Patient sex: M
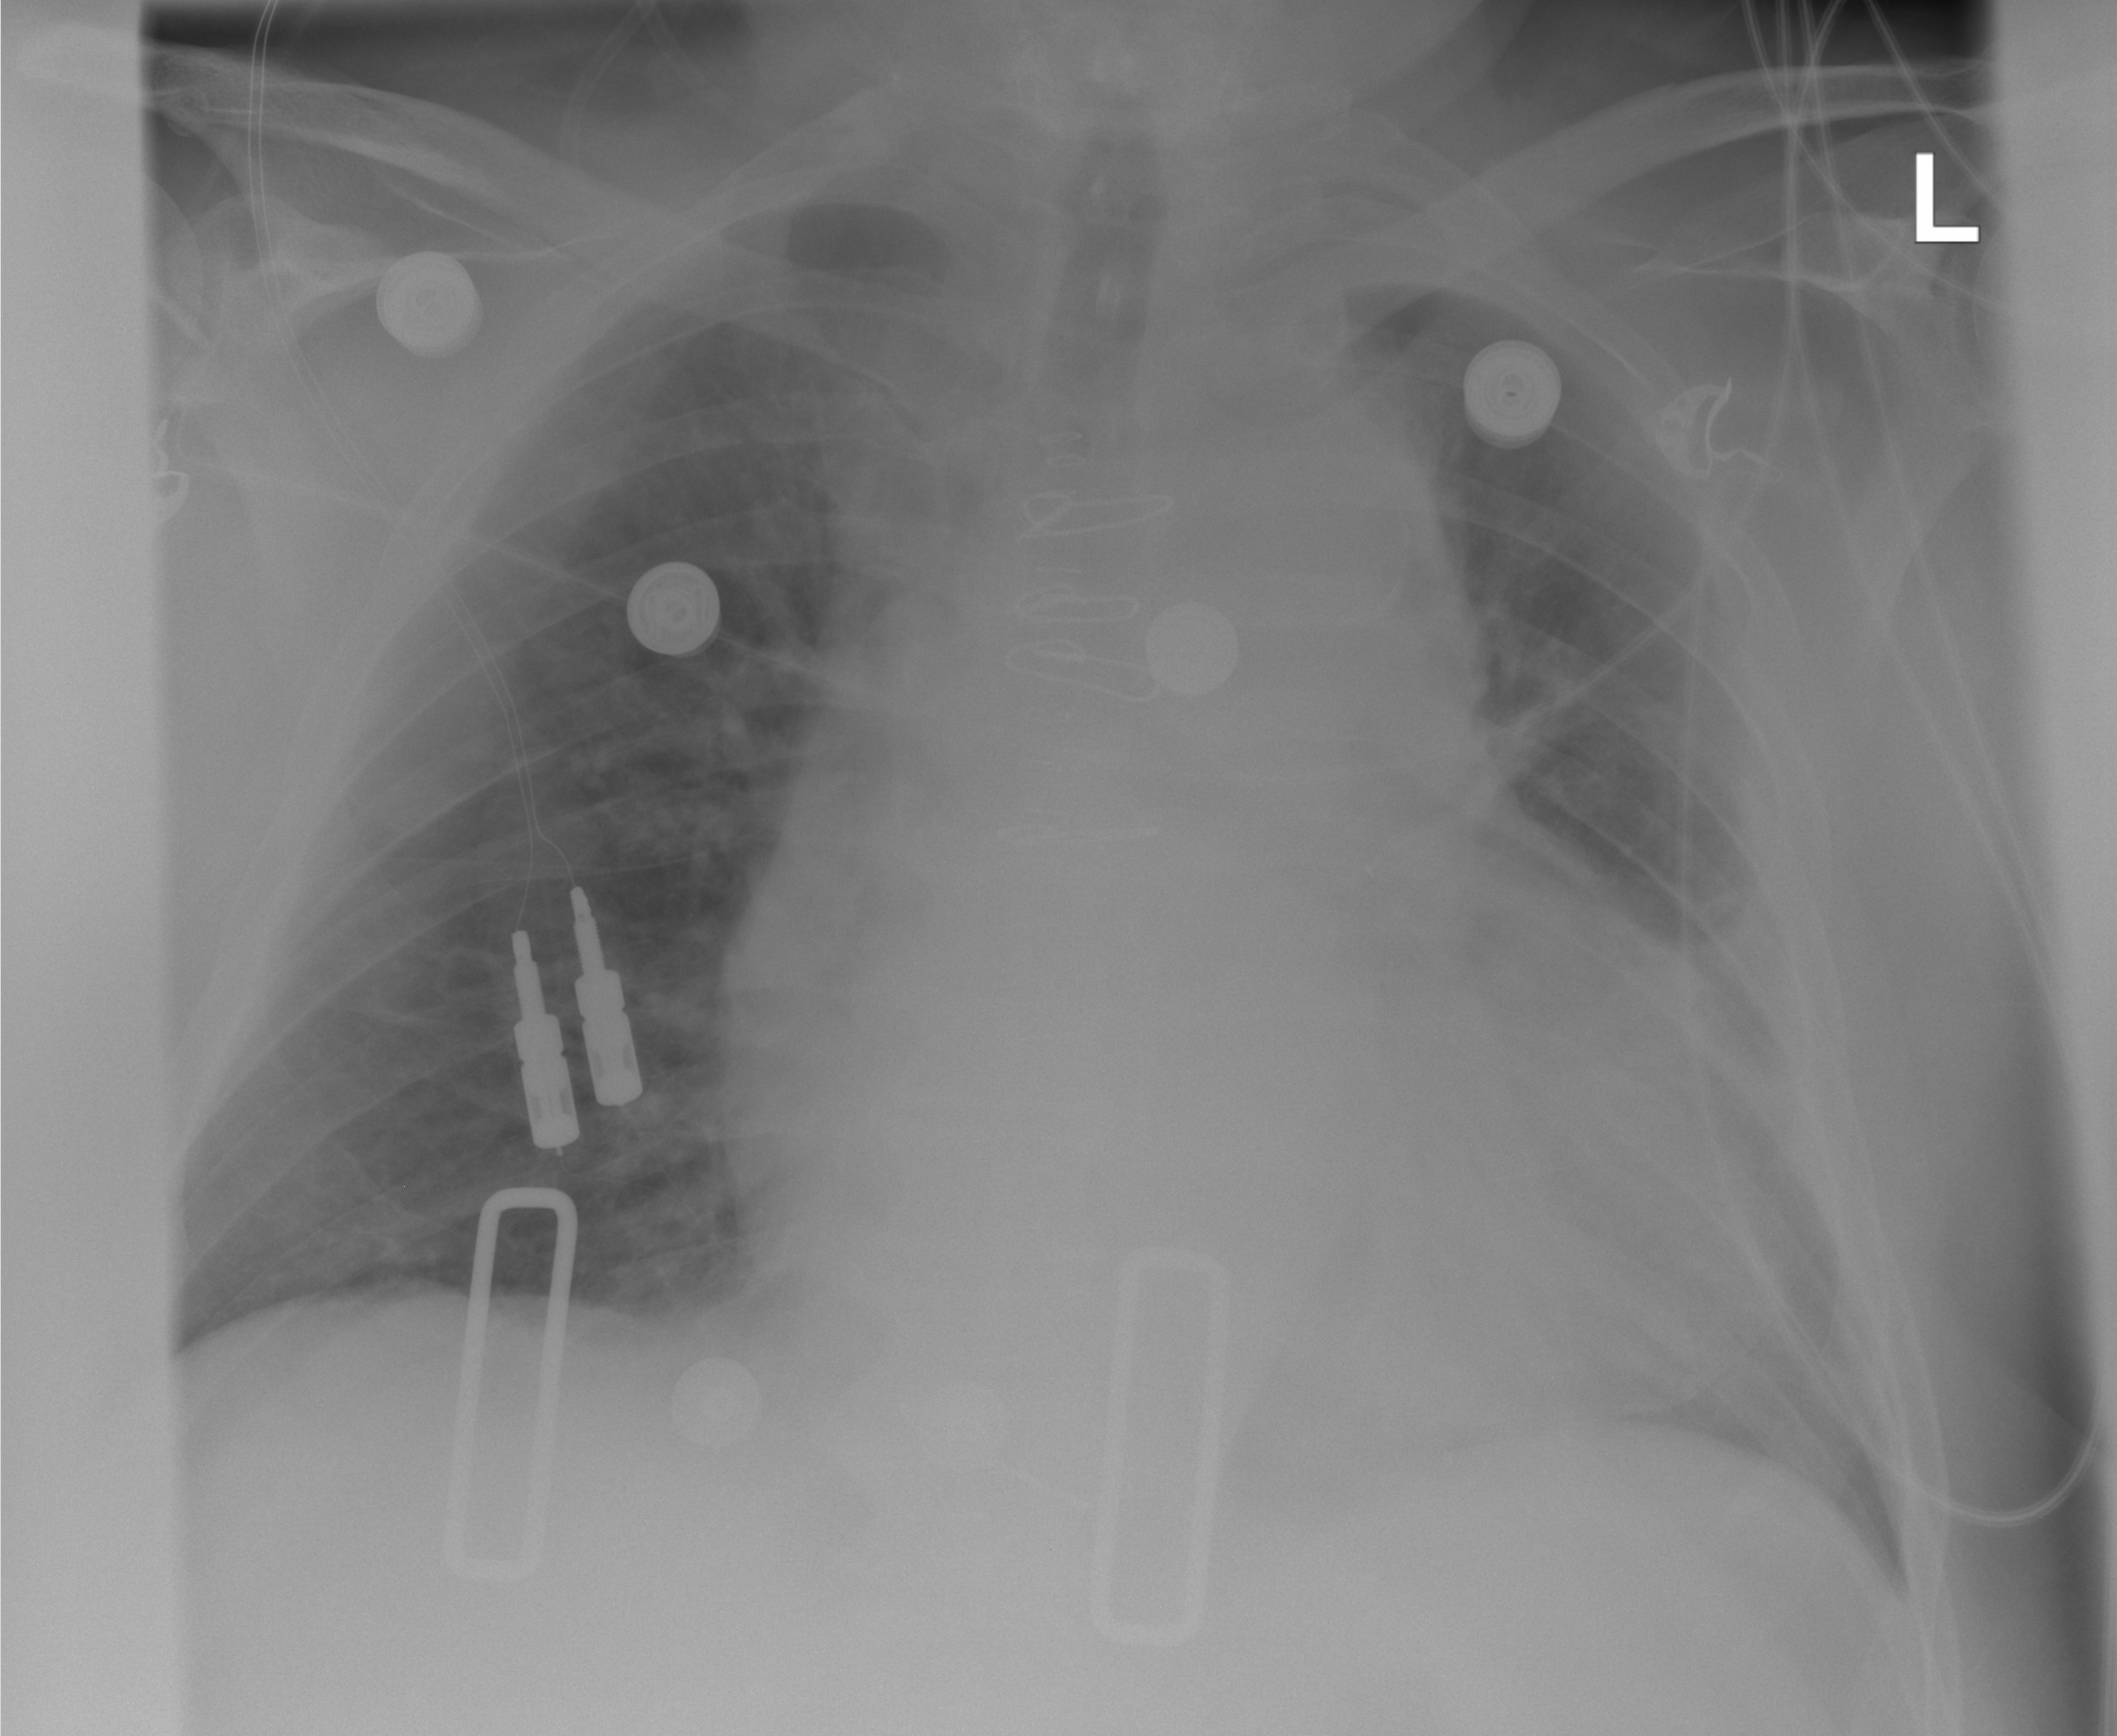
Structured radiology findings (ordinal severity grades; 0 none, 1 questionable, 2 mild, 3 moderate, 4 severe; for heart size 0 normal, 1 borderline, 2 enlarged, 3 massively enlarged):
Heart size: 2
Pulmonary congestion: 2
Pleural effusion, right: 0
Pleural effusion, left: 2
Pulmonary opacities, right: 0
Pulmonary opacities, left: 0
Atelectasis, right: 0
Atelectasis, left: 0